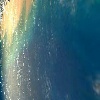
Label: water